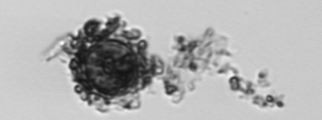
Label: Thalassiosira_TAG_external_detritus